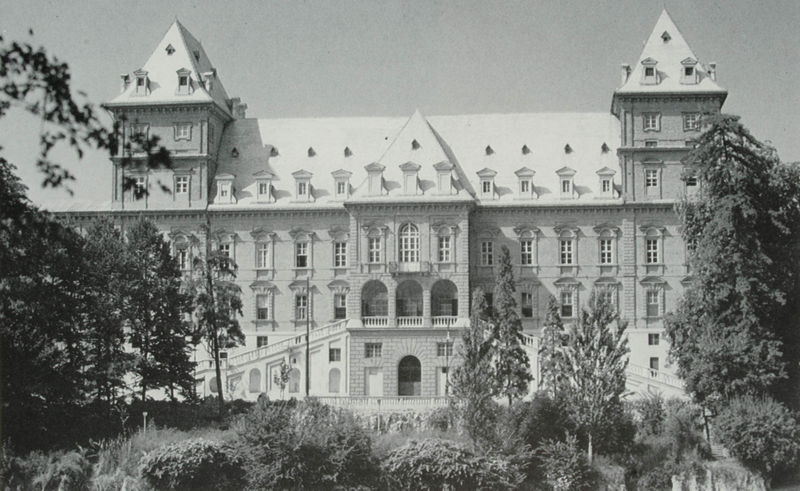
Titel: Front, vom Fluß Po aus gesehen
Künstler: Carlo di Castellamonte
Standort: Torino
Institution: Castello del Valentino
Schlagwörter: baum, blätter, dunkel, flügel, himmel, schatten, weiß, baumstämme, bäume, dreieck, äste, fenster, frankreich, grau, hell, hut, licht, schwarz, säulen, tür, anlage, dach, gebäude, haus, park, schloss, architektur, sockel, ast, natur, strauch, zweige, brüstung, busch, büsche, gebüsch, sträucher, pflanzen, front, frontal, wald, kamin, schornstein, turm, vorbau, garten, zypressen, balkon, terrasse, bogen, fassade, türen, dächer, giebel, mauer, sprossenfenster, klein, rundbogen, tannen, treppe, treppen, aufgang, geländer, edel, tor, foto, fotografie, photographie, bögen, eingang, erker, nische, loggia, veranda, burg, türmchen, türme, palast, torbogen, balustrade, zweig, dache, dachfenster, gauben, schwarz-weiss, tanne, zwickel, arkaden, photo, fries, dreiecksgiebel, portal, rustika, tore, villa, klinker, portale, risalit, herrschaftlich, residenz, walmdach, altan, rundbögen, freitreppe, dachgauben, etagen, gaube, balkontür, ballustrade, rampe, krankenhaus, fotographie, stockwerke, dreieckig, bau, klassisch, geschoss, bauwerk, palais, nischen, etage, fensterachsen, mittelrisalit, pultdach, satteldach, treppenaufgang, fensterachse, gliederung, segmentbögen, protal, giebelfenster, blendgiebel, spitzdach, eckturm, sockelgeschoß, aufgänge, unschärfe, freitreppen, verwildert, steinsichtig, nobel, bachstein, beletage, bua, douglasien, fenstersurz, frankreihc, frontalsicht, saldach, 1700, papais, toftgrafie, himmel foto, treffpe, fensertfront